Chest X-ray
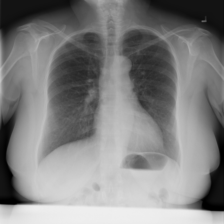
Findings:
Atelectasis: negative
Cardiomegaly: negative
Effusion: negative
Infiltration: negative
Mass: negative
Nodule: negative
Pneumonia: negative
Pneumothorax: negative
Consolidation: negative
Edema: negative
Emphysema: negative
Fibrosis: negative
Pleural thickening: negative
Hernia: negative